A scalogram of one vibration snapshot from a rotating bearing is shown, computed with a continuous wavelet transform. Classify the bearing condition as one of: normal, inner_race, outer_race, ball.
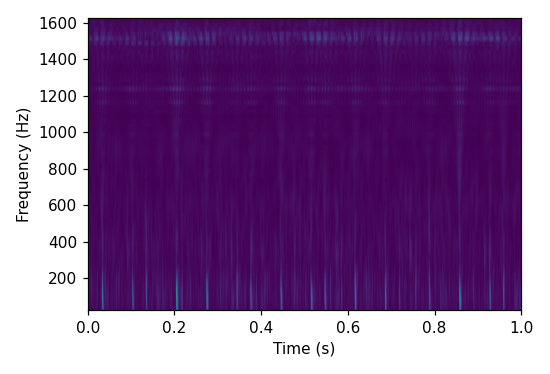
Answer: inner_race